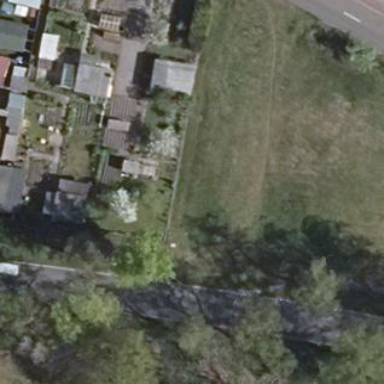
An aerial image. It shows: Plot in the allotments.